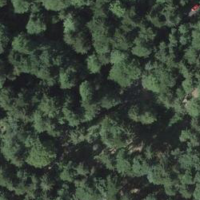
EUNIS habitat code: 43
Species observed at this site:
Platanthera bifolia